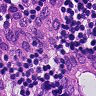
Metastatic tissue present: yes